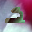
Label: 2